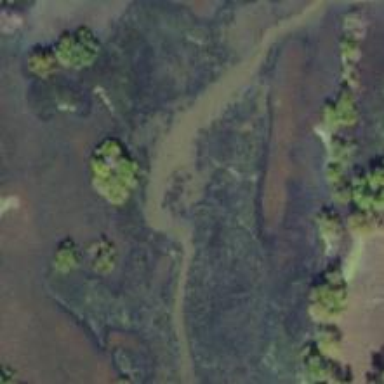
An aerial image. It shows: Marsh wetland.